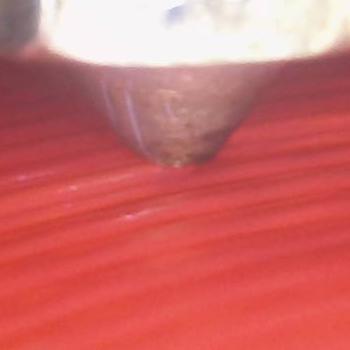
Flow rate: 149%